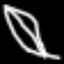
Label: leaf